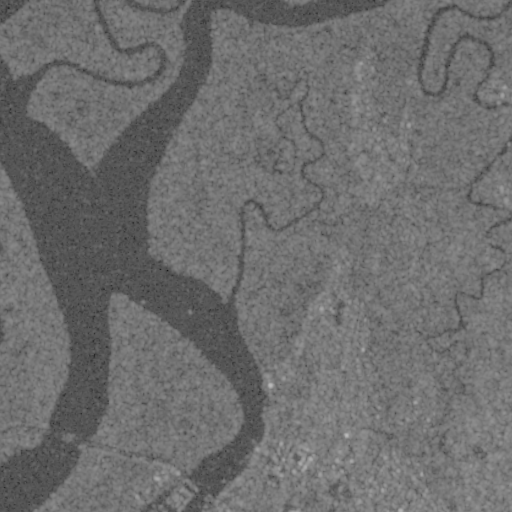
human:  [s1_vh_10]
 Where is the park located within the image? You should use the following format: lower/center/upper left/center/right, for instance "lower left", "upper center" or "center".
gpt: The park is located in the lower right of the image.
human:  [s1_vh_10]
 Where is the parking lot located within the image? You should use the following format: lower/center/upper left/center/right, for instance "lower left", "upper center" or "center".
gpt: The parking lot is located in the lower center of the image.
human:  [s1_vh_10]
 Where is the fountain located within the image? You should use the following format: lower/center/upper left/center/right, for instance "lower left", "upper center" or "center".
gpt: The fountain is located in the lower center of the image.
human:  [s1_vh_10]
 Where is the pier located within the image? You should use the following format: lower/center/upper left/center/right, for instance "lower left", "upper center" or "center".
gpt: The pier is located in the lower left of the image.
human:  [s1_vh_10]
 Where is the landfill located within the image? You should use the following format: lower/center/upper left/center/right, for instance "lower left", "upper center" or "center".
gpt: There is no landfill in the image.

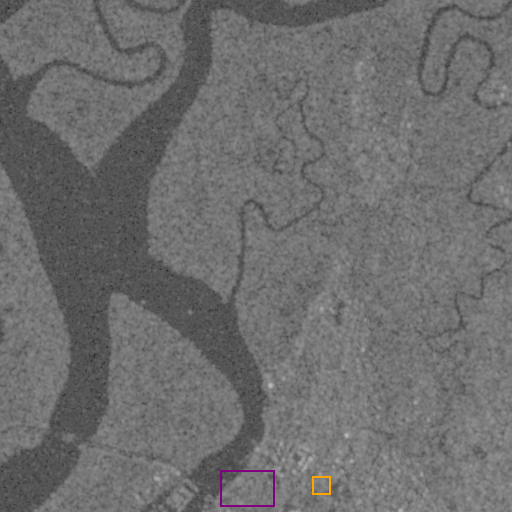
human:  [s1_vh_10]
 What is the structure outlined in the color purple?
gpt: The structure outlined in purple is a park.
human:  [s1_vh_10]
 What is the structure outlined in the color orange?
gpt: The structure outlined in orange is a building.
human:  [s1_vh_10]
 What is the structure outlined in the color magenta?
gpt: There is no magenta outline.